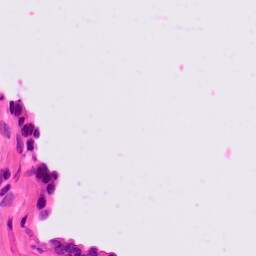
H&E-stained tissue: Lung